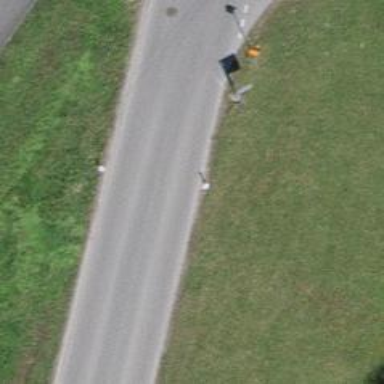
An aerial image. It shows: Aerial marker.